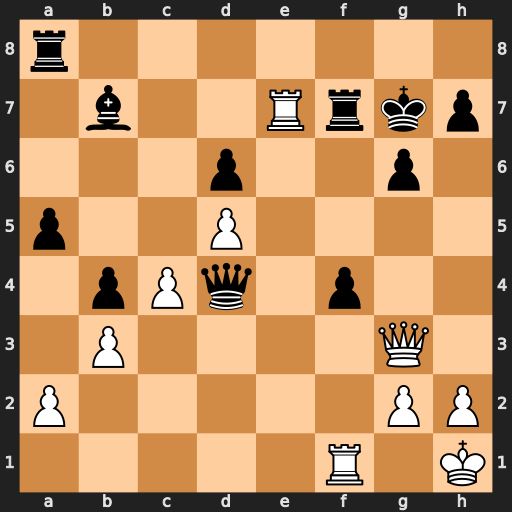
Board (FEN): r7/1b2Rrkp/3p2p1/p2P4/1pPq1p2/1P4Q1/P5PP/5R1K
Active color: w
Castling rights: -
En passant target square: -
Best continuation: Rxf7+ Kxf7 Rxf4+ Qxf4 Qxf4+